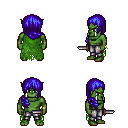
a pixel art fantasy rpg character, male body template, orc, green skin, green tattered cape, metal pants, blue right-swept hairstyle, bracelets, dagger, four views (front, back, left, right), 2x2 character sprite sheet, small pixel art, hard edges, no anti-aliasing